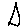
Label: triangle